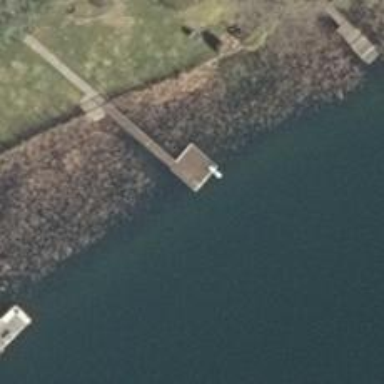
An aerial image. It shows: Man-made pier.